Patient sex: M
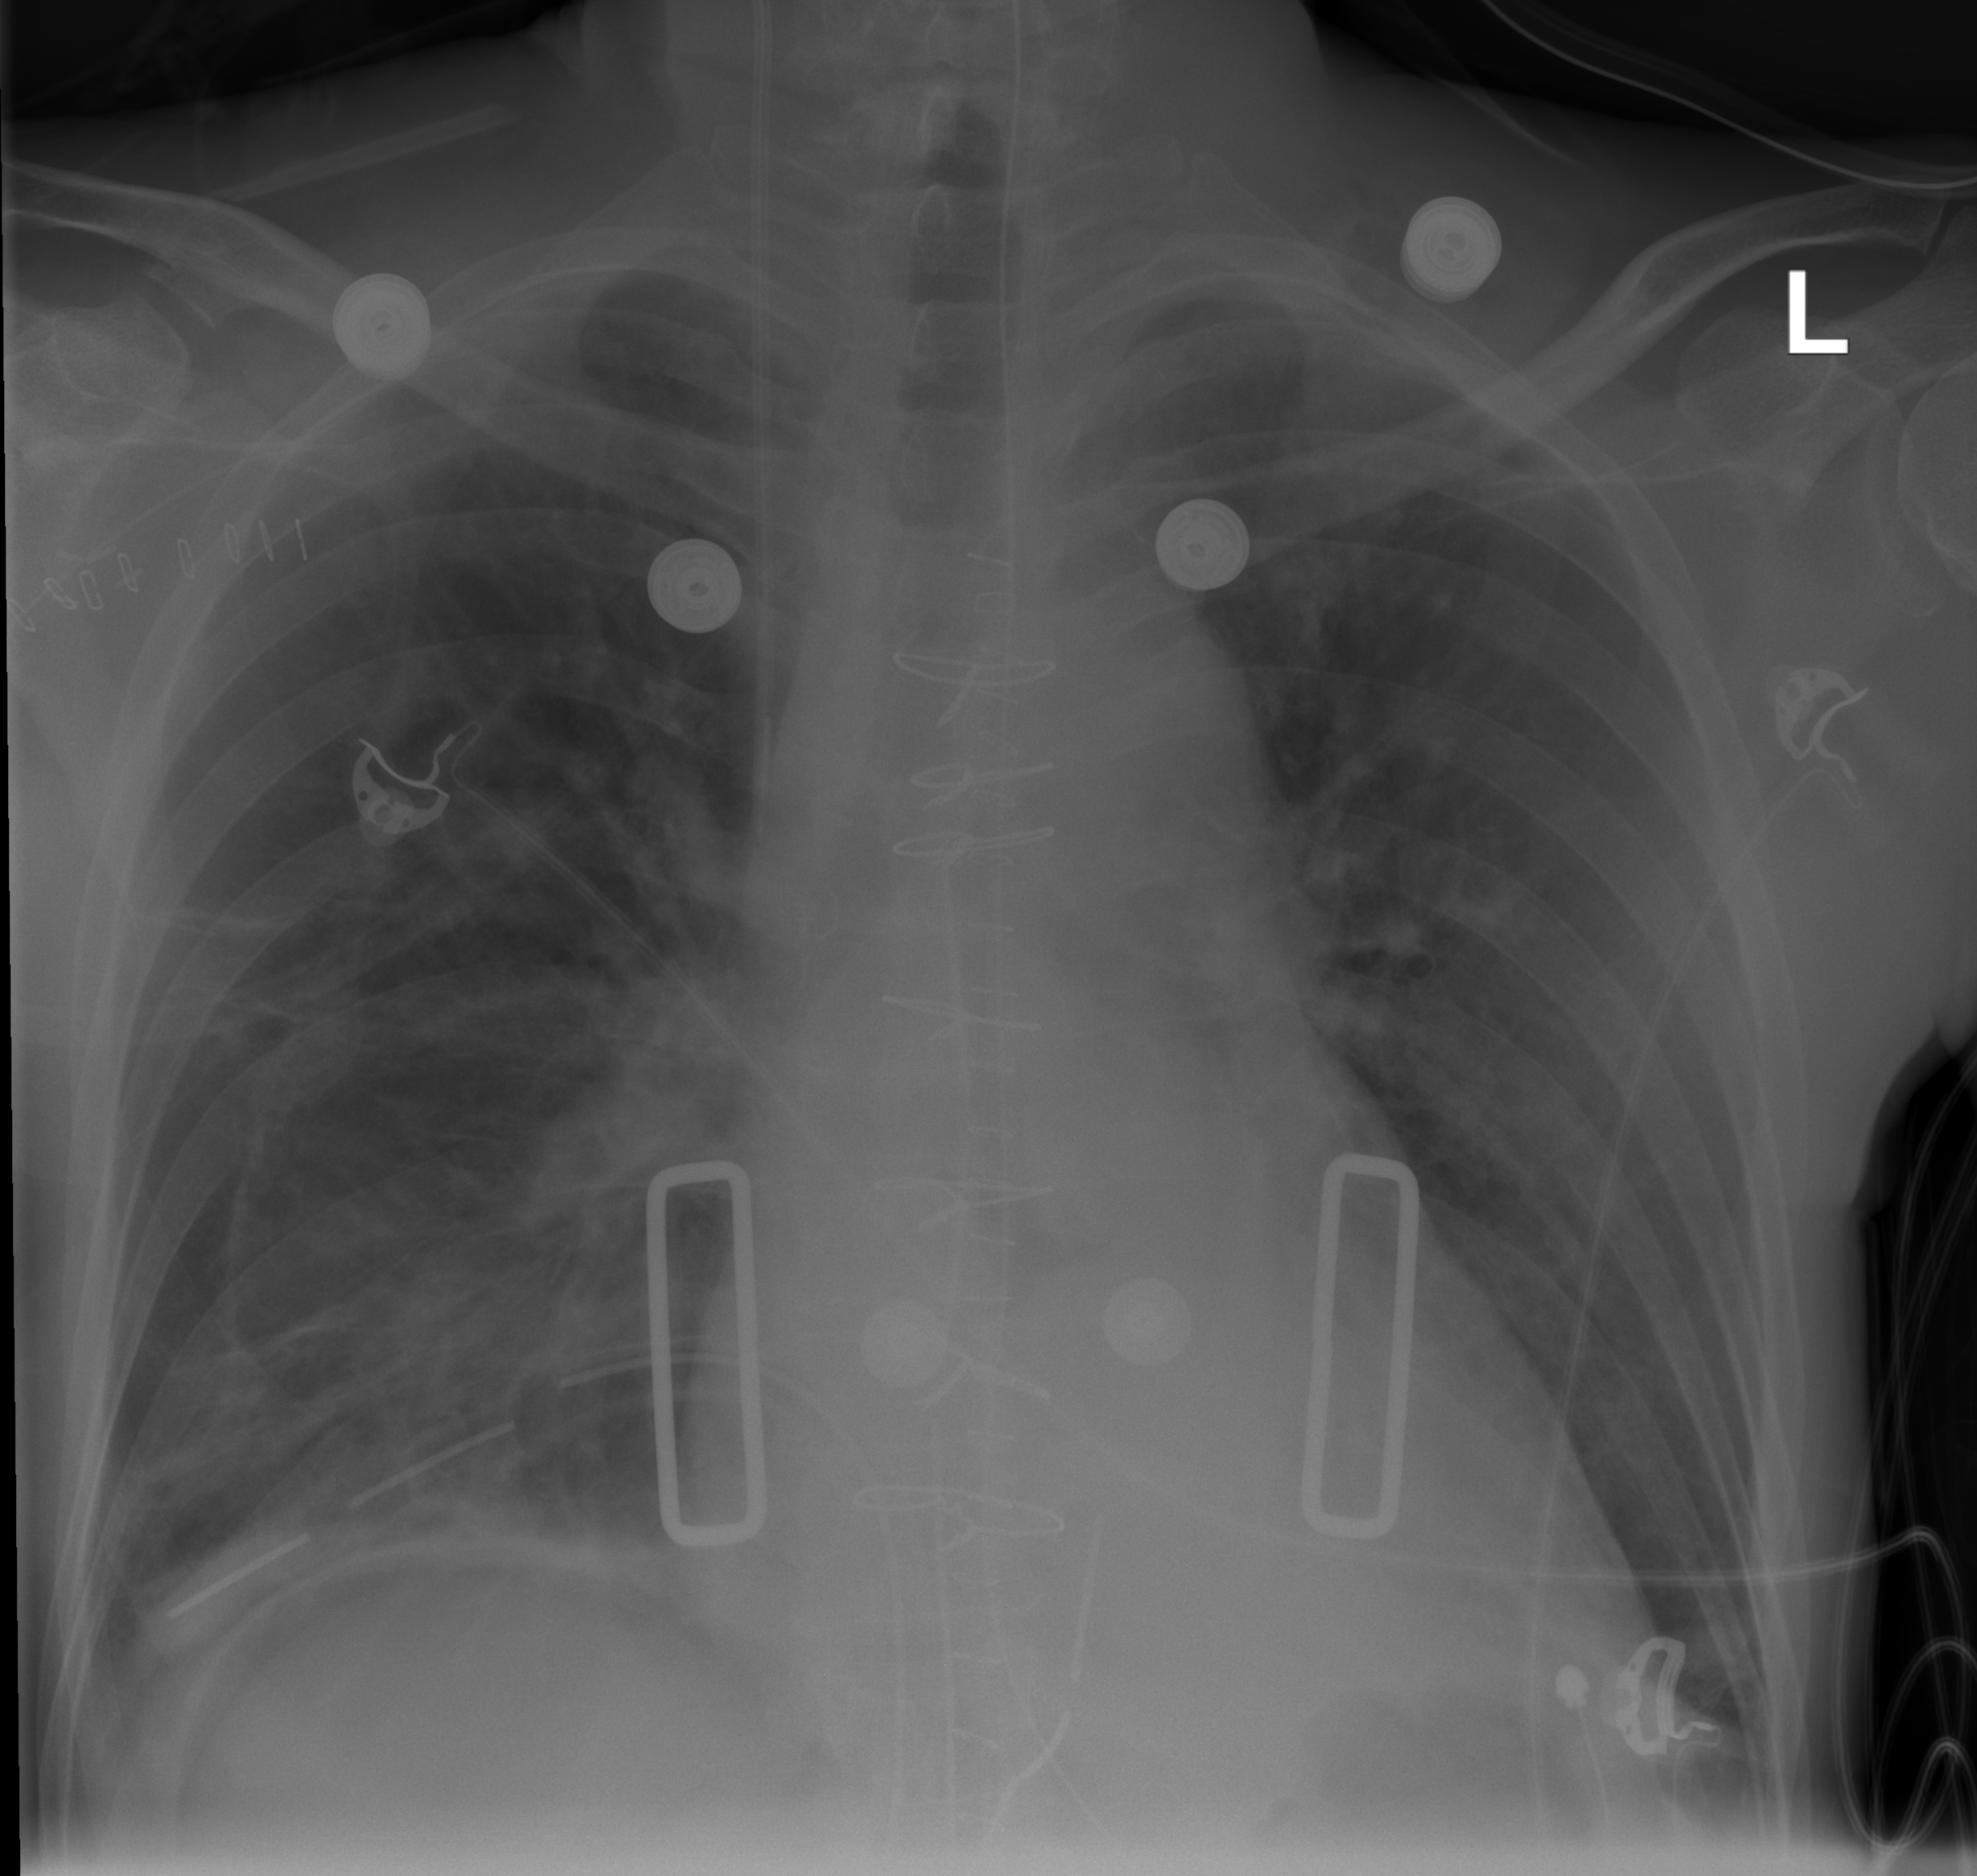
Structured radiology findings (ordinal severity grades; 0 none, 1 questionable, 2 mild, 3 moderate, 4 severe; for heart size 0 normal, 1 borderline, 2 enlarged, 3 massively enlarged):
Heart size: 0
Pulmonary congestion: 0
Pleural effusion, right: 0
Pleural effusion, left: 0
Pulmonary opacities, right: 1
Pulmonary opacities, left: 0
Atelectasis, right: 2
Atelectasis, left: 0